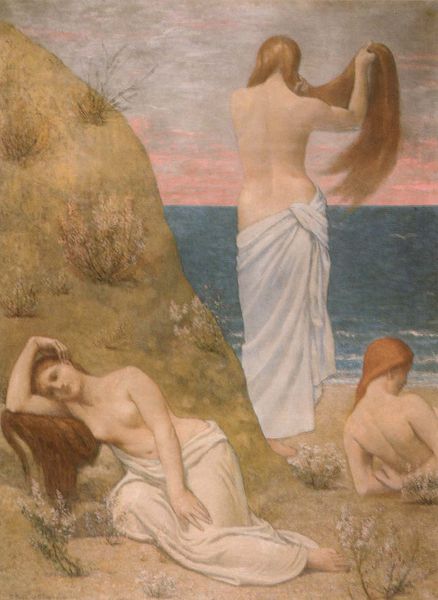
Titel: Jeunes filles au bord de la mer, Junge Mädchen an der Küste
Künstler: Pierre Puvis de Chavannes
Standort: Paris
Institution: Musée d'Orsay
Schlagwörter: akt, berg, blau, felsen, gemälde, hand, haut, himmel, meer, nackt, wasser, weiß, wolken, akte, baden, badende, frauen, landschaft, mädchen, ocker, sand, see, sitzen, ufer, abend, blumen, braun, brust, busen, damen, frau, frisur, haar, licht, nacht, rücken, blüten, gras, rot, tuch, wiese, wolke, beige, malerei, rock, symbolismus, blond, arm, arme, falten, knoten, lang, stehen, hände, dämmerung, hügel, natur, sonnenaufgang, strauch, sonne, sträucher, gewand, haare, lange haare, stoff, tücher, decke, drei, gewänder, pflanzen, rosa, brüste, füße, küste, rückenansicht, strand, wellen, liegen, ruhen, schlafen, trocknen, düne, fels, hang, sonnenuntergang, vegetation, brandung, grazien, jugendstil, zopf, handtuch, nabel, halbnackt, laken, nackte, erotik, abendrot, bad, hüften, rothaarig, waschen, gestade, schönheit, traum, liegende, entspannt, rothaar, hüfte, morgenrot, göttinen, nymphen, müde, vorderansicht, venus, kraut, frisieren, kämmen, drei frauen, freundinnen, jungfrauen, aphrodite, horzont, pflegen, fareuen, lüten, hügelj, roter himmel, frauen am meer morgenröte einsamkeit sehnsucht, haare kämmen, 3 badende frauen